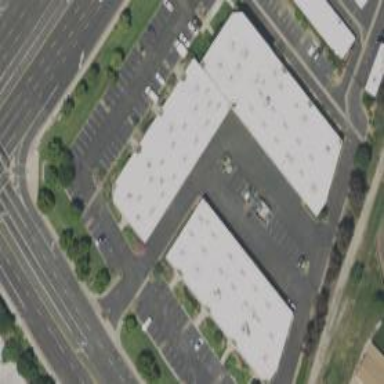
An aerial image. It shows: Commercial building.